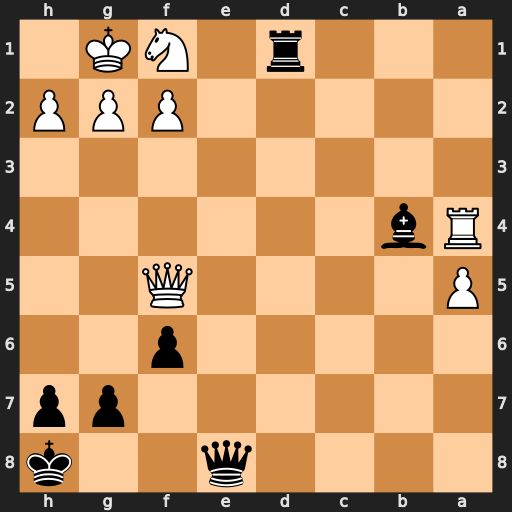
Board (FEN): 4q2k/6pp/5p2/P4Q2/Rb6/8/5PPP/3r1NK1
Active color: b
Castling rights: -
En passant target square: -
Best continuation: Rxf1+ Kxf1 Qe1#